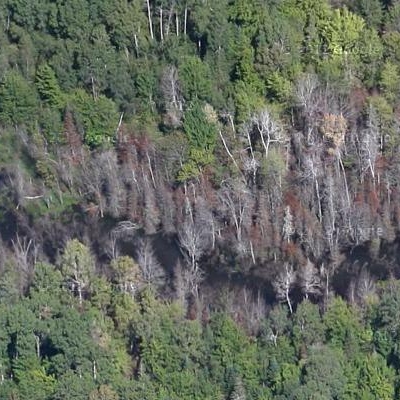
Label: eForest